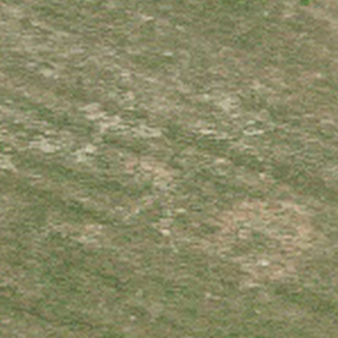
Label: other